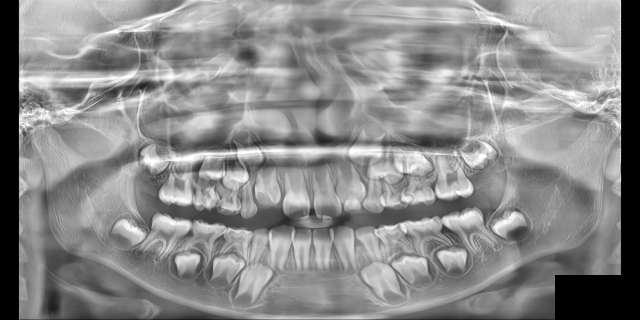
child